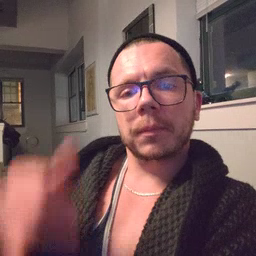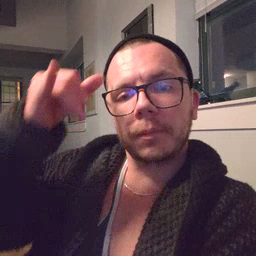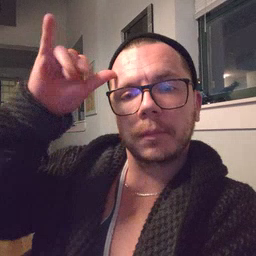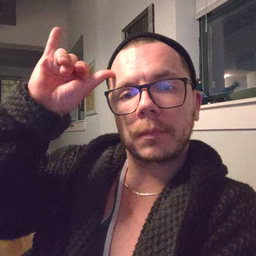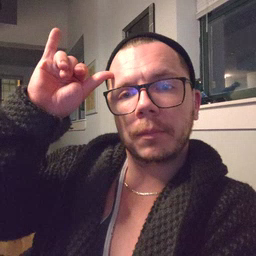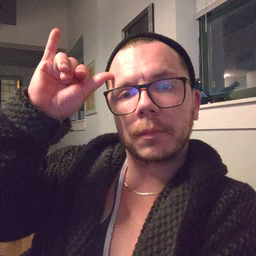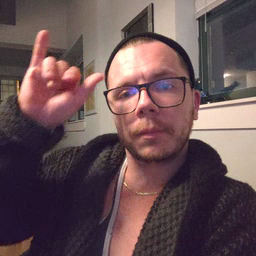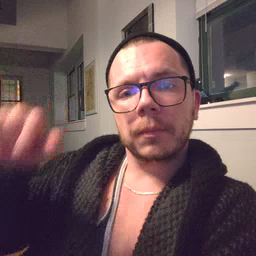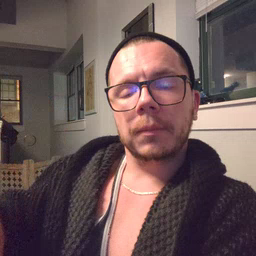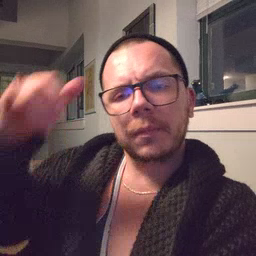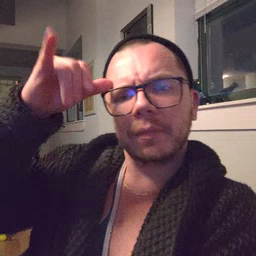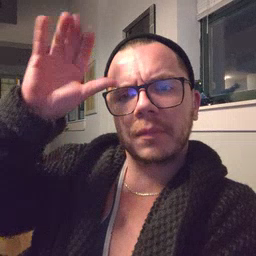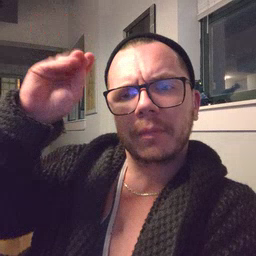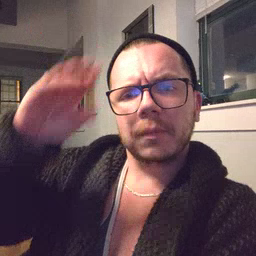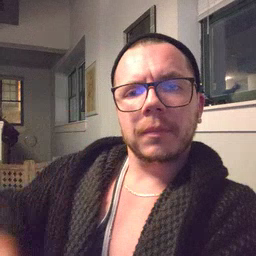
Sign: cowboy